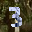
Label: 3